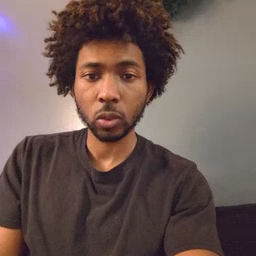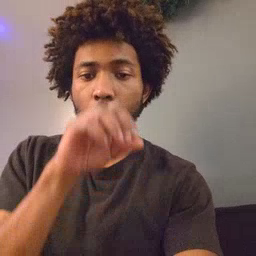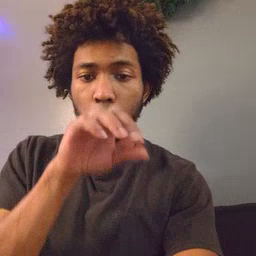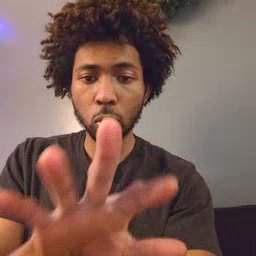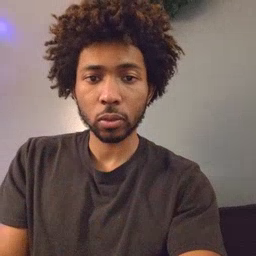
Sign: blow